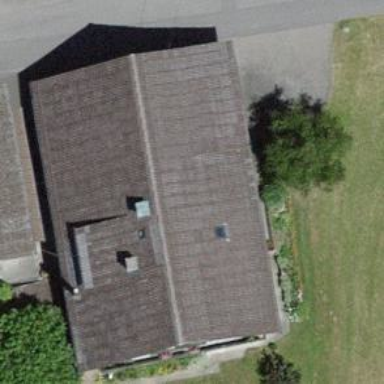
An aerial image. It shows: Farm building.